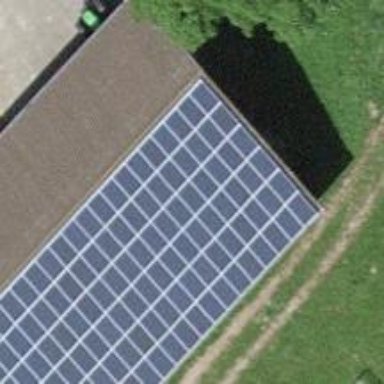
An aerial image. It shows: Solar power generator with photovoltaic panels.